Question: I have a class site hosted through GitHub project pages and built with Jekyll. The issue is that I want to have a R Markdown file ('.Rmd', markdown with R code) as a static file for the students to download, but Jekyll keeps linking it as a page as if it was in the root directory of my site and a '.md'
Like this:

<URL>, there's a link in the README for where it is live.
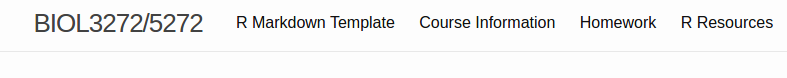
Answer: It is doing that because that file has front matter (and a title in the front matter to be more specific), and your header file (_includes/header.html) is building the main navigation automatically like this:
'{% for my_page in site.pages %} {% if my_page.title %} <a class="page-link" href="{{ my_page.url | prepend: site.baseurl }}">{{ my_page.title }}</a> {% endif %} {% endfor %}'
if you remove the front matter it won't end up there. If you need the front matter you can just change the way the nav is built, maybe by adding something like mainnav: true to the front matter of the files you want to end up in the main nav. Then you could change the if statement to be 'if my_page.mainnav'.
I don't really like the way that main nav is built, I think it is just an example, it can be built in a bunch of ways, you probably would want more control that just having any file with front matter and a title ending up there.